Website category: sports
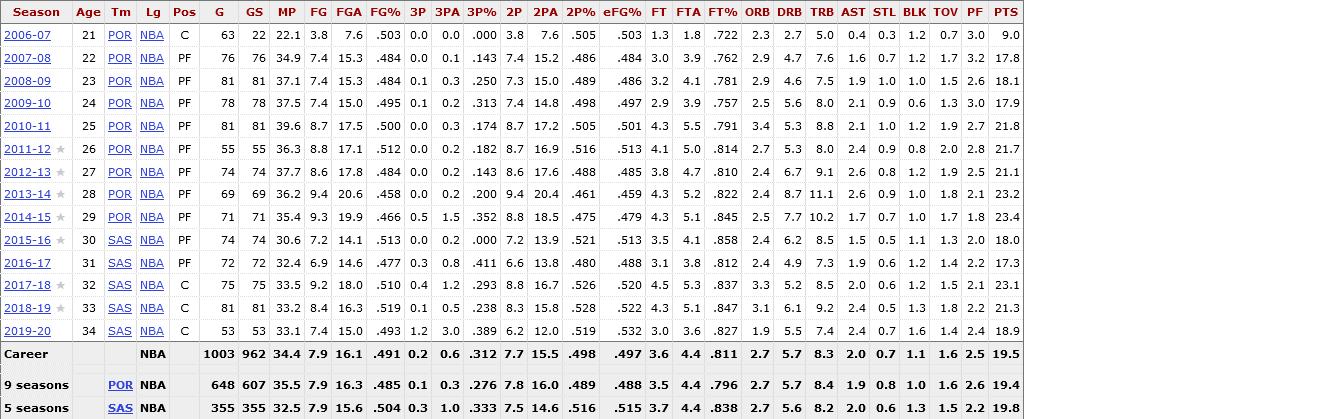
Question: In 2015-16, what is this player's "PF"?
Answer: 2.0

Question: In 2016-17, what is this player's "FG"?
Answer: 6.9

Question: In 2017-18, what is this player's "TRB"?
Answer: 8.5

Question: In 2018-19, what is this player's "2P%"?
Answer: .528

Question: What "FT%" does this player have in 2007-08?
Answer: .762

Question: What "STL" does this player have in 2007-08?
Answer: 0.7

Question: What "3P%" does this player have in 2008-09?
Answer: .250

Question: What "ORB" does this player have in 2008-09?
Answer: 2.9

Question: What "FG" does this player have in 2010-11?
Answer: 8.7

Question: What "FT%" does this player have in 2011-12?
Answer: .814

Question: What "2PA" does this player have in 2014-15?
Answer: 18.5

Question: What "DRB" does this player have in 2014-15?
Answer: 7.7

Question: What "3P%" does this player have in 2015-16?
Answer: .000

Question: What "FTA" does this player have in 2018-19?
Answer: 5.1

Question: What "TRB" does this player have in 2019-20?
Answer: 7.4

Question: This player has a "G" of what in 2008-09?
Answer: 81

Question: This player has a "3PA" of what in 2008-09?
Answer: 0.3

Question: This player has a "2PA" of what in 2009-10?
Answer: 14.8

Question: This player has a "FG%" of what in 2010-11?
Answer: .500

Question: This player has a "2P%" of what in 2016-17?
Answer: .480

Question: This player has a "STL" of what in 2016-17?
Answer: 0.6

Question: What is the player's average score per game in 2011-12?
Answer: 21.7

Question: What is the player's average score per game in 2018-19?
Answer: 21.3

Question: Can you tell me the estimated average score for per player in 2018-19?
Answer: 21.3

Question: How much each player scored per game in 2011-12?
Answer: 21.7

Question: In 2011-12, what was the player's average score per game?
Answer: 21.7

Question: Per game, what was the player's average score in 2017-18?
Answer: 23.1